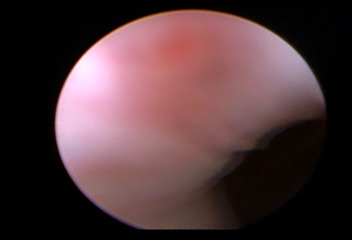
Modality: WLC
Class: Normal mucosa
Bladder cancer association: No